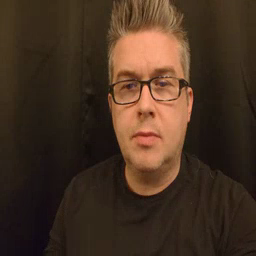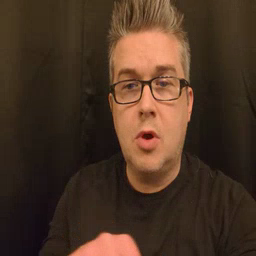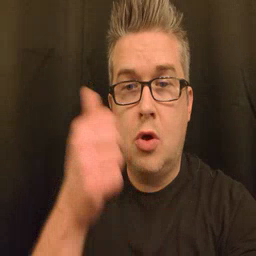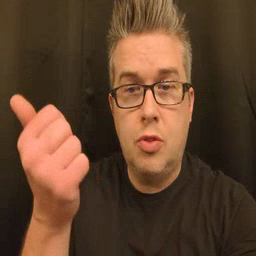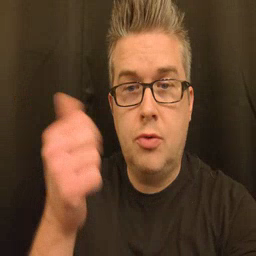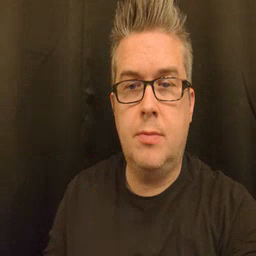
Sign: another